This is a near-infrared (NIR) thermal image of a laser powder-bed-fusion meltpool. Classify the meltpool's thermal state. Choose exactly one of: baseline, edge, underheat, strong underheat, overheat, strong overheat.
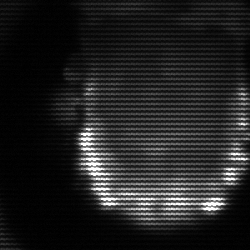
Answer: baseline